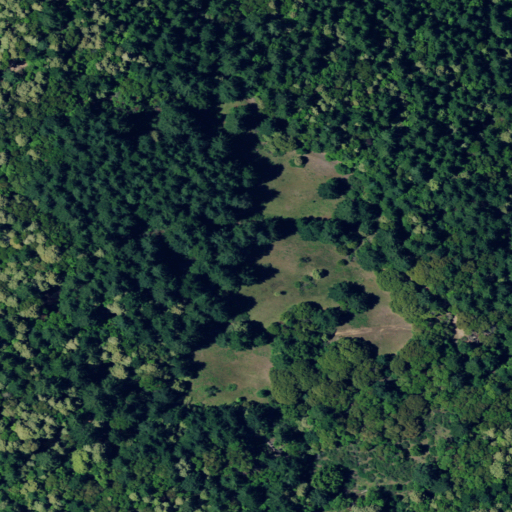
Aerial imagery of plain(s) in California named Stone Opening containing evergreen forest and shrub